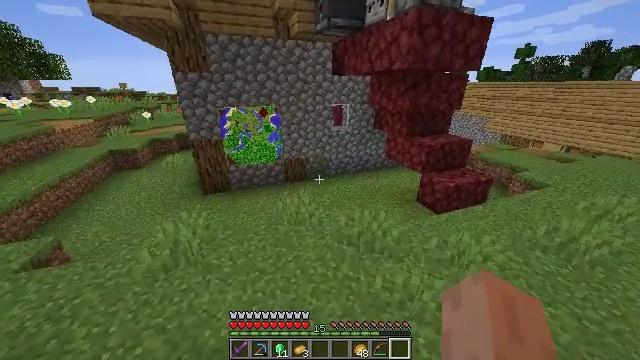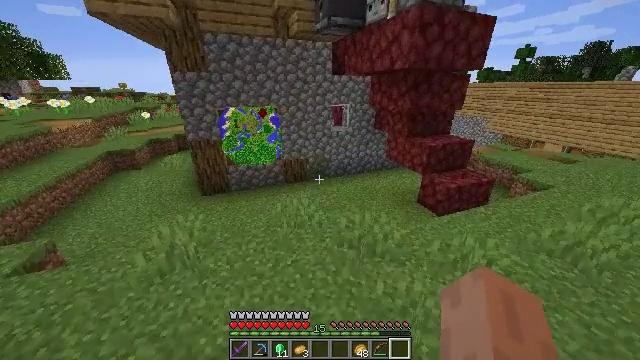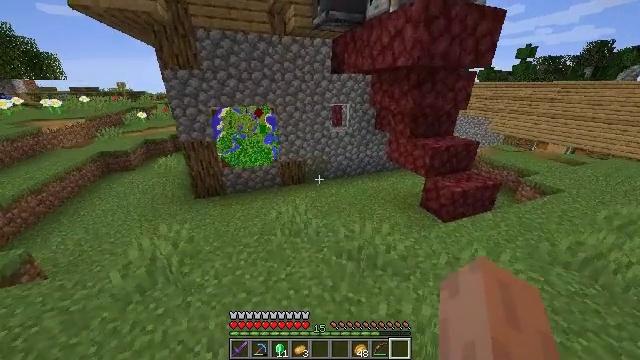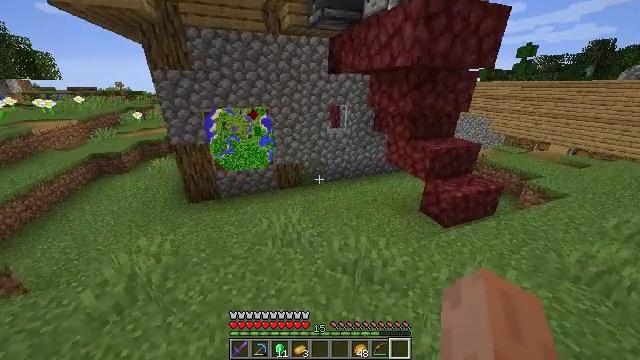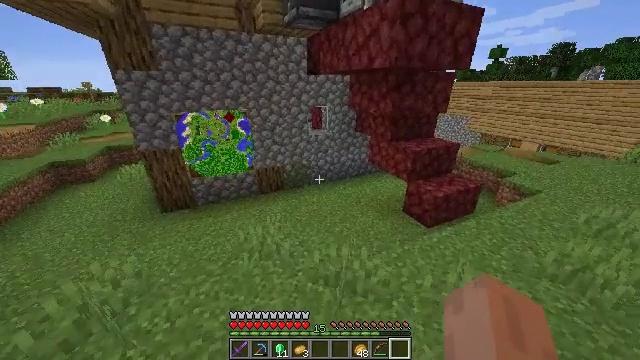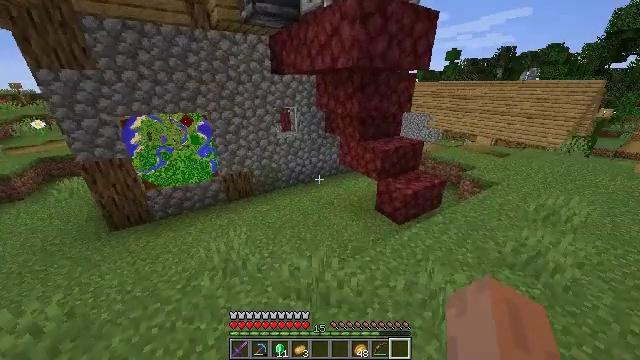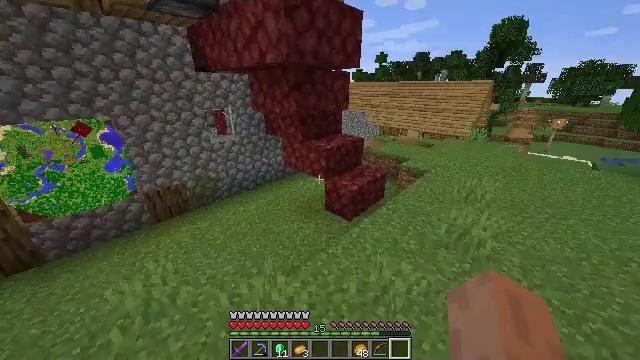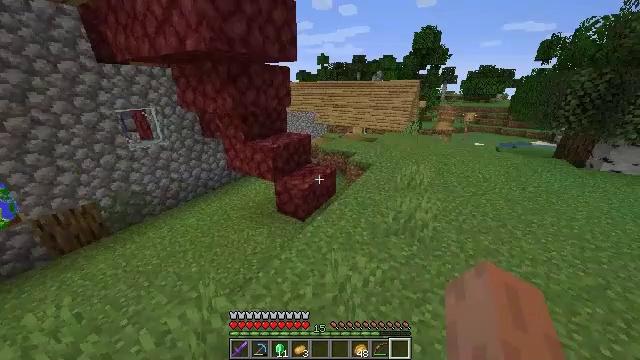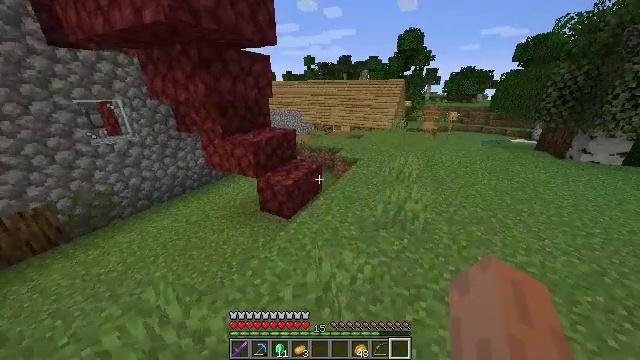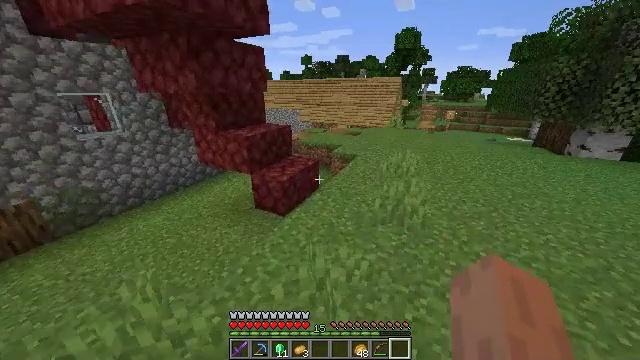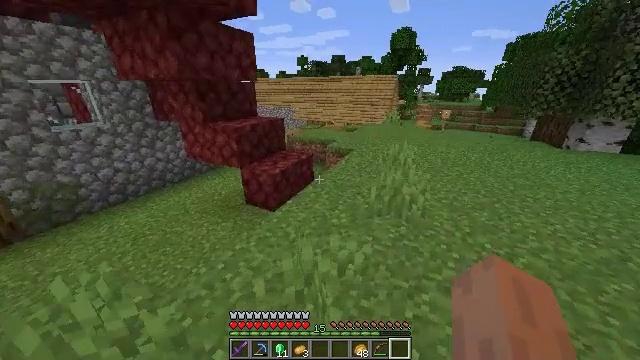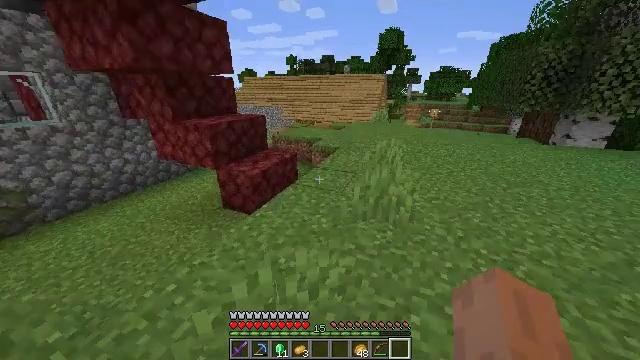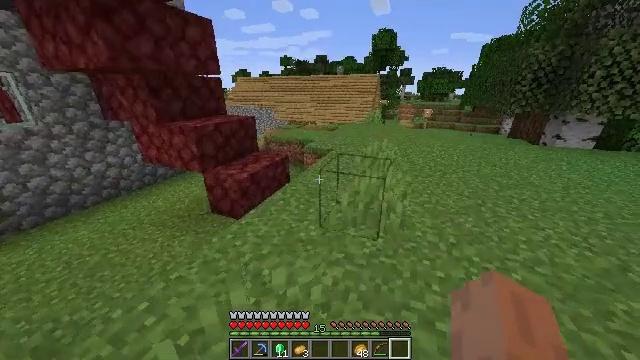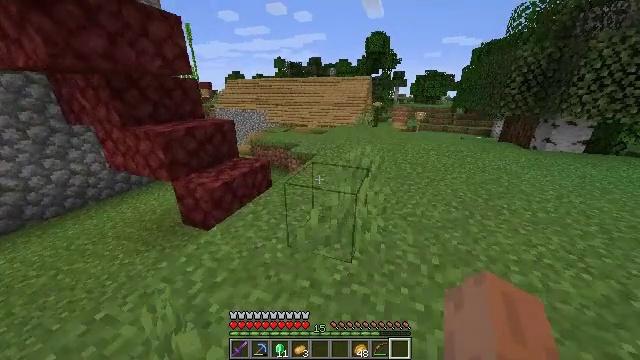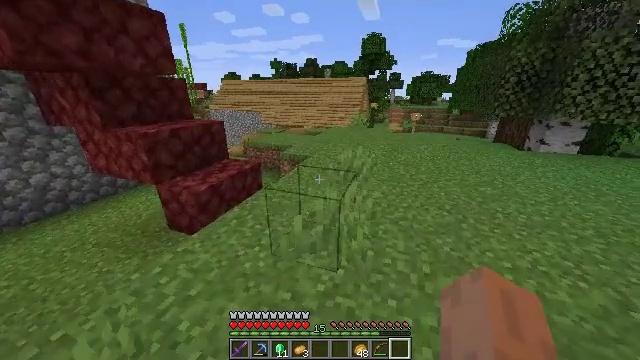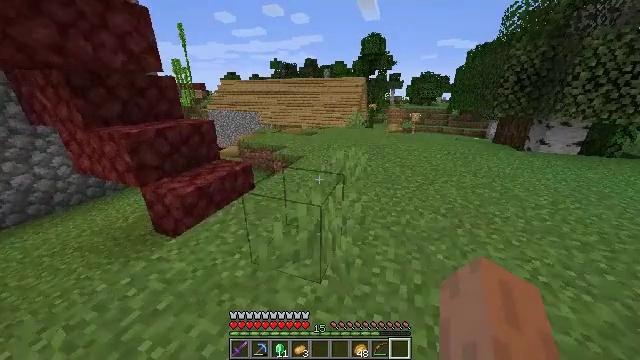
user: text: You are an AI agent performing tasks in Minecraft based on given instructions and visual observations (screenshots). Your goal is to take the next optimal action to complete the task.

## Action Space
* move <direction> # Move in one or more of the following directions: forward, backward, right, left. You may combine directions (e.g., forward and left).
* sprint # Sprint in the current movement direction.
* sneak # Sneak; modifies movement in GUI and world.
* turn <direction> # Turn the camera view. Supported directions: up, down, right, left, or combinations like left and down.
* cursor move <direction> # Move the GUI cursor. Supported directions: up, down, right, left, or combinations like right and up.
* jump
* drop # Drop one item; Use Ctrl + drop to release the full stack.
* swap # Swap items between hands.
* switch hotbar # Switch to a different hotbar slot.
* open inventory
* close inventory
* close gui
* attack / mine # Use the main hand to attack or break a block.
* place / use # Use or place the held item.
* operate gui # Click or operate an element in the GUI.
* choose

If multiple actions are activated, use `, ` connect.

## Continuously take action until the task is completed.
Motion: motion action
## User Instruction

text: Break the cobblestone to create a path.
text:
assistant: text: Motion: move forward
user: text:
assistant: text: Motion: move forward and move right
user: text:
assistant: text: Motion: move forward and move right
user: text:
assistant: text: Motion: move forward and move right, turn right
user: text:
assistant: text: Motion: move forward and move right, turn right
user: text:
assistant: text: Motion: move forward and move right, turn right
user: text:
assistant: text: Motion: move forward and move right, turn right
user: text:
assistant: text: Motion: move forward and move right, turn right
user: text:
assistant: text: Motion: move forward and move right
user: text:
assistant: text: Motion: move forward and move right
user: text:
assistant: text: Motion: move forward and move right, turn right
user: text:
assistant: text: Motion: move forward and move right, turn right
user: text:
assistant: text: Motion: move forward and move right, turn right
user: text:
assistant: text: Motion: move forward and move right
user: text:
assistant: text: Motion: move forward and move right
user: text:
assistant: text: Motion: move forward
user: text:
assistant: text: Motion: move forward
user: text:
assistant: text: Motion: move forward
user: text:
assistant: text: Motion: move forward
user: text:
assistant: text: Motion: move forward and move right
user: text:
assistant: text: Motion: move forward and move right
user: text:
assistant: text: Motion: move forward and move right
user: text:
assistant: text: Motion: move forward and move right
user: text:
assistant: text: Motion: move forward and move right, turn left
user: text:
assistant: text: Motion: move forward and move right, turn left
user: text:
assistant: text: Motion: move forward and move right, turn left
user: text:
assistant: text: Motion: move forward and move right, turn left
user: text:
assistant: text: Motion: move forward and move right
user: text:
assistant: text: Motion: move forward and move right
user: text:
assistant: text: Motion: move forward and move right